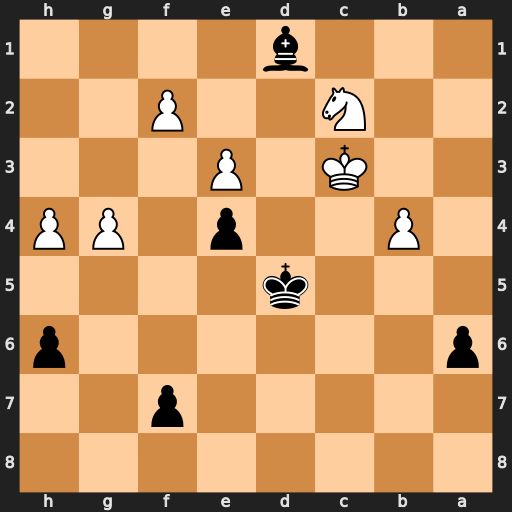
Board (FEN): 8/5p2/p6p/3k4/1P2p1PP/2K1P3/2N2P2/3b4
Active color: b
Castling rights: -
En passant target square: -
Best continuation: Bxc2 Kxc2 Kc4 f4 exf3